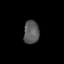
Tissue: skin
Cell type: Epithelial cells
Senescence score: 0.2834
Nuclear area (px): 350
Mean DAPI intensity: 90.346